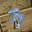
Label: 3